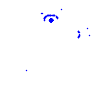
Particle: pion